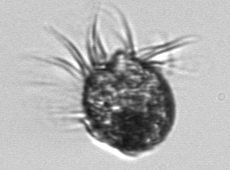
Label: Pelagostrobilidium